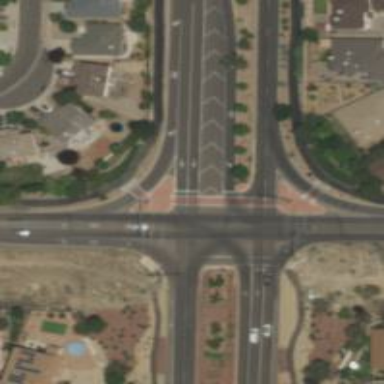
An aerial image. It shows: Marked road crossing.